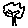
Label: tree